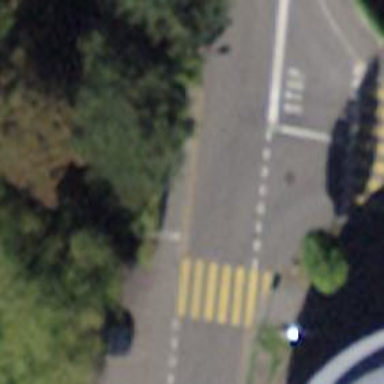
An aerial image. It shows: Uncontrolled crossing on the road.